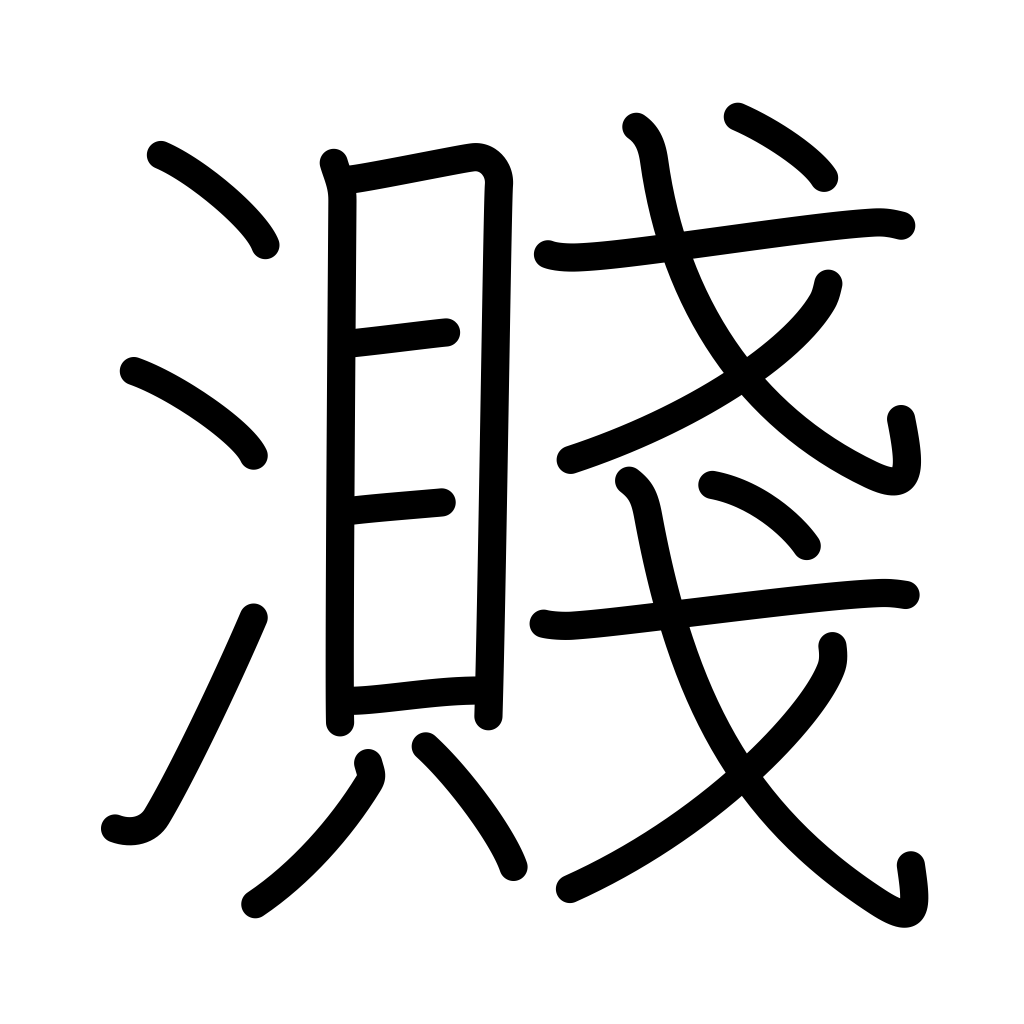
Meaning: sprinkle, splash